Question: Hello everyone does anyone have any idea how to do this type of graph.
I tried to plot the combination of lines and points but it still fails.
I think I have put a range to plot point to get the example I below.
dat.txt
'''
0.936 1.735E-5
0.9317 1.682E-5
0.9274 1.633E-5
0.9232 1.588E-5
0.9189 1.545E-5
0.9146 1.504E-5
0.9103 1.466E-5
0.9061 1.431E-5
0.9018 1.396E-5
0.8975 1.364E-5
0.8932 1.333E-5
0.889 1.304E-5
0.8847 1.277E-5
'''
For Plot
'''
set xl 'Potential / V'
set yl 'Current / A'
plot 'dat.txt' u 1:2 w l lw 2 lt -1,'dat.txt' u 1:2 w p pt 2 ti ''
'''
example of how it should be plotted

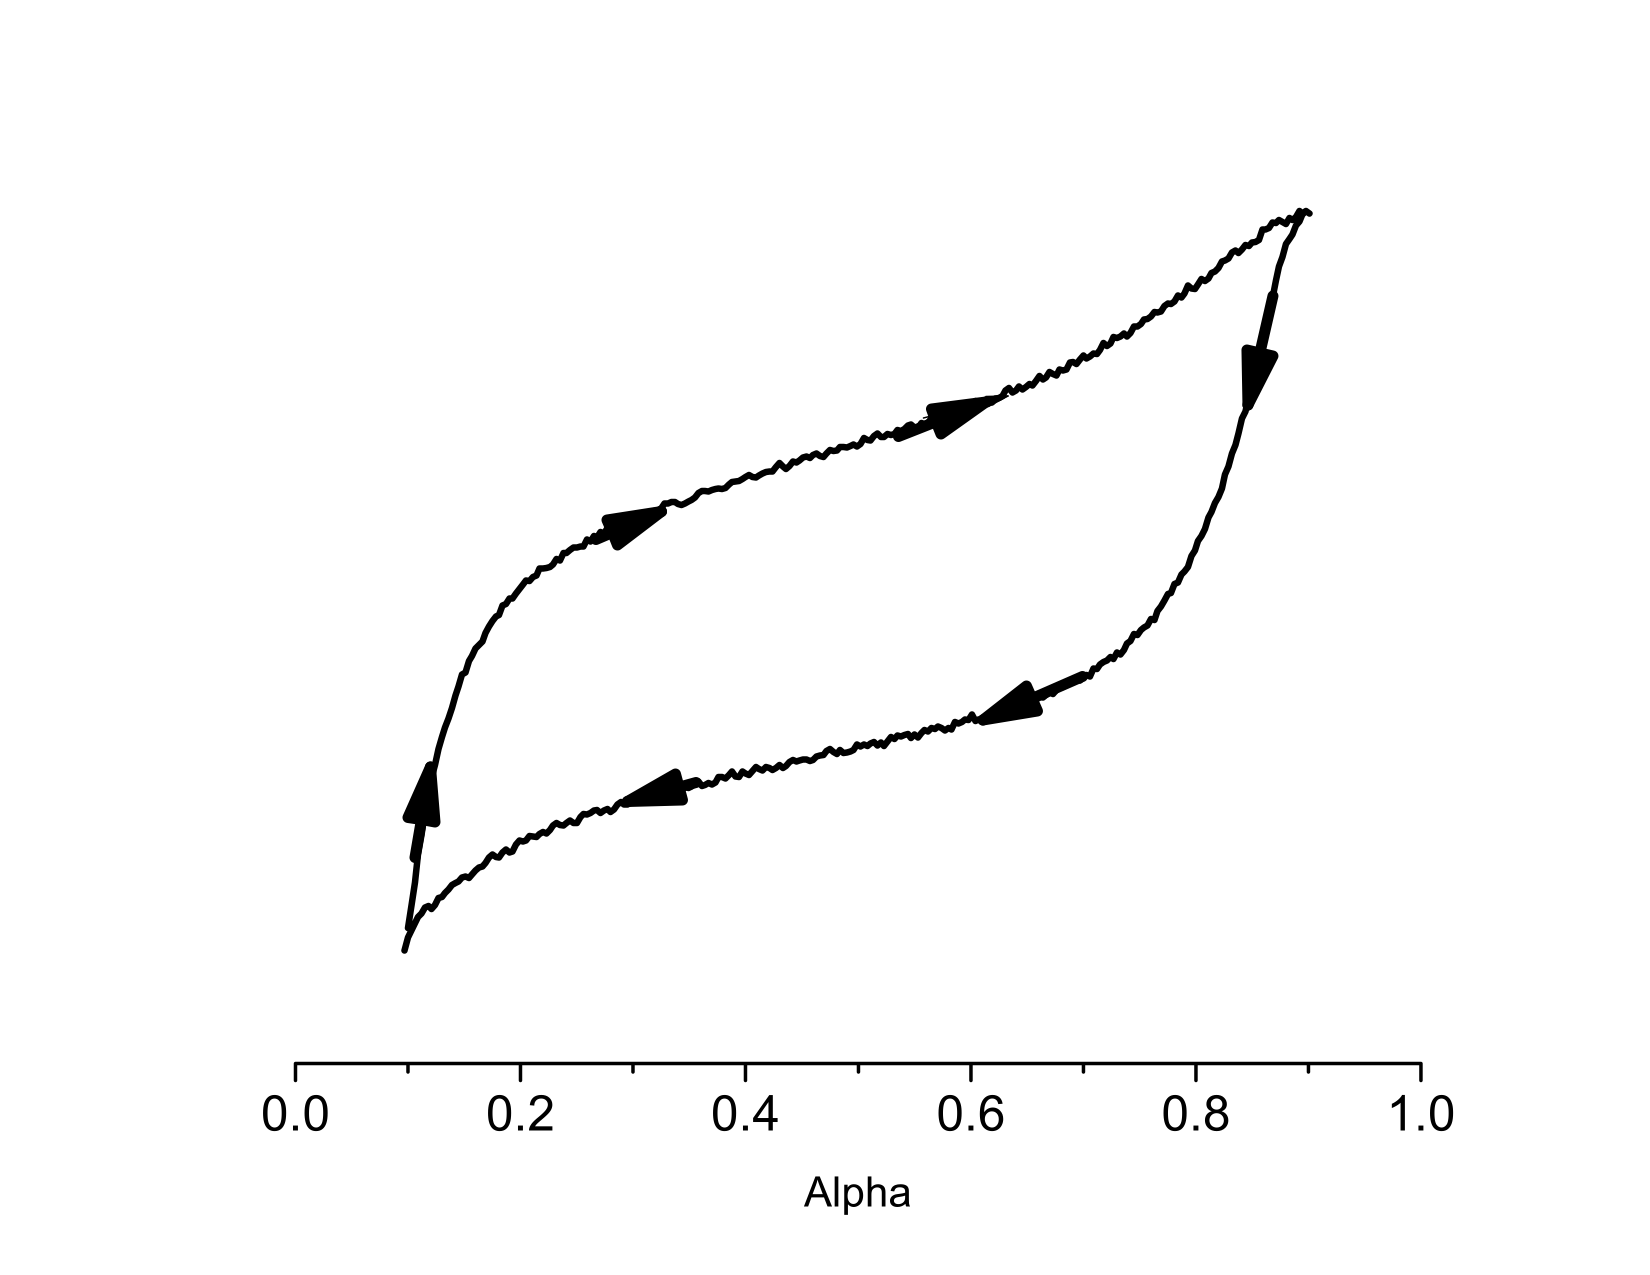
Answer: If you use vectors you can probably achieve what you want. A vector takes the following type of argument:
'''
plot 'mydata.dat' a🅱️c:d with vectors
'''
The first two columns 'a' and 'b' are the starting point and last two 'c' and 'd' are relative coordinates of the vectors
Hence if you can compute these values from your data, you should be able to achieve the desired result.
'''
set xl 'Potential / V'
set yl 'Current / A'
'''
Define a custom arrow style that can be used:
'''
set style arrow 1 head back filled linetype 1 linecolor rgb "red"
set xrange [0.88:0.94]
'''
Then define functions to compute the previous x, y values and the deltas
'''
prev_x = NaN
prev_y = NaN
dx(x) = (x_delta = x-prev_x, prev_x = ($0 > 0 ? x : 1/0), x_delta)
dy(y) = (y_delta = y-prev_y, prev_y = ($0 > 0 ? y : 1/0), y_delta)
'''
Finally plot them using the vectors command
'''
plot 'stats.dat' u 1:2 w l lw 2 lt -1, '' u (prev_x):(prev_y):(dx($1)):(dy($2)) every 2 w vectors arrowstyle 1 ti ''
'''

# Edit
After OP provided complete data <URL>, the script was changed to the following:
'''
set xl 'Potential / V'
set yl 'Current / A'
set style arrow 1 head back filled size screen 0.015,20,35 linetype 1 linecolor rgb "red"
prev_x = NaN
prev_y = NaN
dx(x) = (xd = x-prev_x, prev_x = ($0 > 0 ? x : 1/0), xd)
dy(y) = (yd = y-prev_y, prev_y = ($0 > 0 ? y : 1/0), yd)
plot 'data.dat' u 1:2 w l lw 2 lt -1, '' u (prev_x):(prev_y):(dx($1)):(dy($2)) every 10 w vectors arrowstyle 1 ti ''
'''
With the following graph: